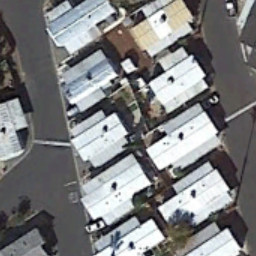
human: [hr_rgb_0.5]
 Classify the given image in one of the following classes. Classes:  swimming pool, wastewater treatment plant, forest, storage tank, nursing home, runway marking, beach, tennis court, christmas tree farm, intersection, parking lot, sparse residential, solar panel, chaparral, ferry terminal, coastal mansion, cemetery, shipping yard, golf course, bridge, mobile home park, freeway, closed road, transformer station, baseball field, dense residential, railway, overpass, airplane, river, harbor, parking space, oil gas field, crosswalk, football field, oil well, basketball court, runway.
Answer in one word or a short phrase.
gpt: mobile home park